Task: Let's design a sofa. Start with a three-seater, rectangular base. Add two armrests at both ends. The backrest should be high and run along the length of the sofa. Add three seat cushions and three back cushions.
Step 347:
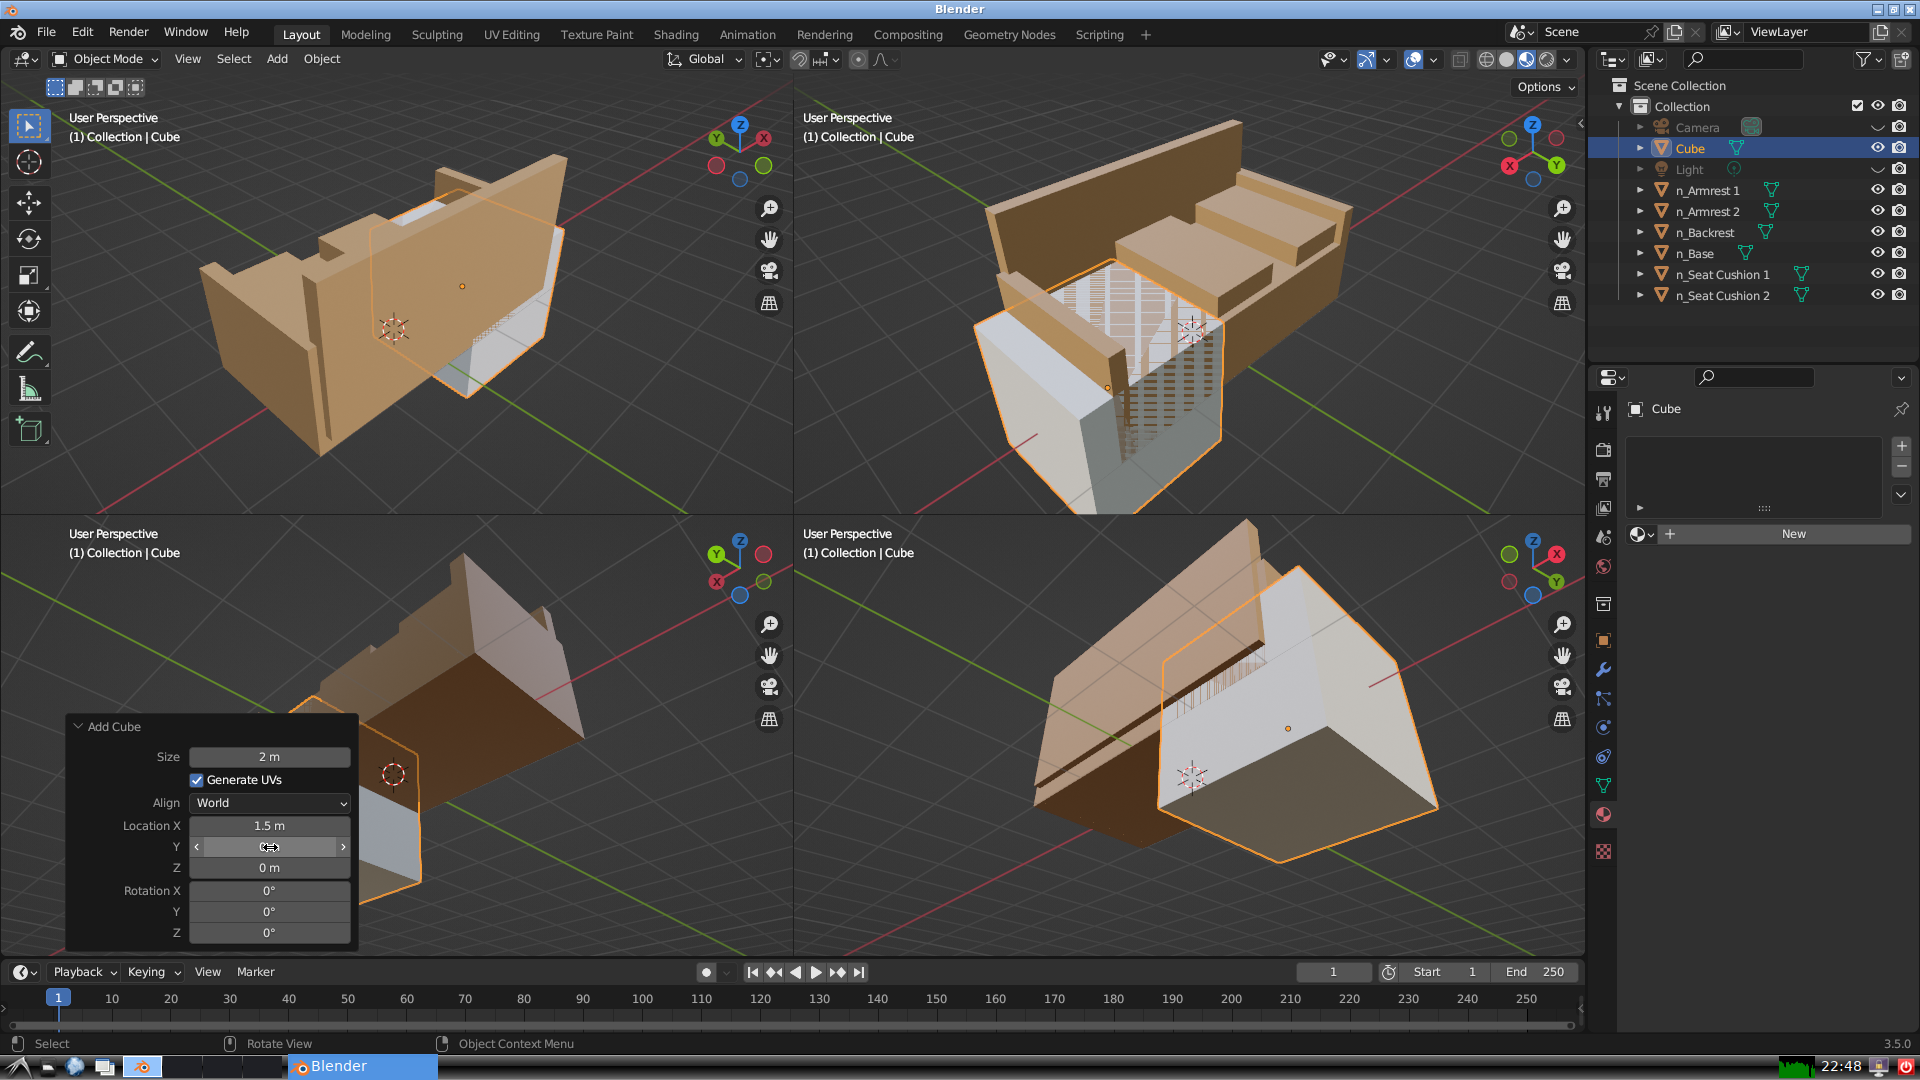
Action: {"mouse_move": [270, 867]}